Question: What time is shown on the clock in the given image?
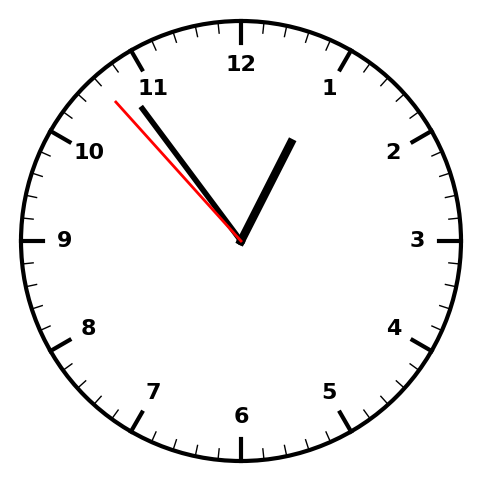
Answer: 12:53:53